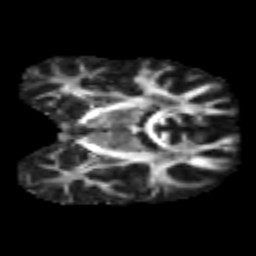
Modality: FA
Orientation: coronal
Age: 35
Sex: male
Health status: healthy
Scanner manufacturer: philips
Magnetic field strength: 3 T
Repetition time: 10.02 s
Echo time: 0.07044 s